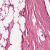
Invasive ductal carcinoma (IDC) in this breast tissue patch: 0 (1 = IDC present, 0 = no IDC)